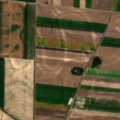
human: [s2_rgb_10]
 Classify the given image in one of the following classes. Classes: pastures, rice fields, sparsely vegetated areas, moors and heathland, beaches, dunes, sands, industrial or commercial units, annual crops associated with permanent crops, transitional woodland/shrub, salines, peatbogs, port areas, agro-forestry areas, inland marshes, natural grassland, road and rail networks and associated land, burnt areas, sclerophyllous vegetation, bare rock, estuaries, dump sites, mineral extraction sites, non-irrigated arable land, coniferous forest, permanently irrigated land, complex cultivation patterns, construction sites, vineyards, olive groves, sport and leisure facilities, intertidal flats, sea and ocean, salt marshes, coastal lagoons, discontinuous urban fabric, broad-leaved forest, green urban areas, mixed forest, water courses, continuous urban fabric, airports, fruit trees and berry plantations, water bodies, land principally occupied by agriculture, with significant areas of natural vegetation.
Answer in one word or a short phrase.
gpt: non-irrigated arable land, transitional woodland/shrub